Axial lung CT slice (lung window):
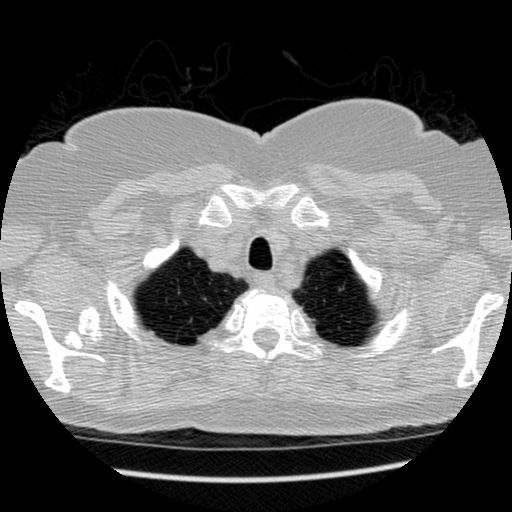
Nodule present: no